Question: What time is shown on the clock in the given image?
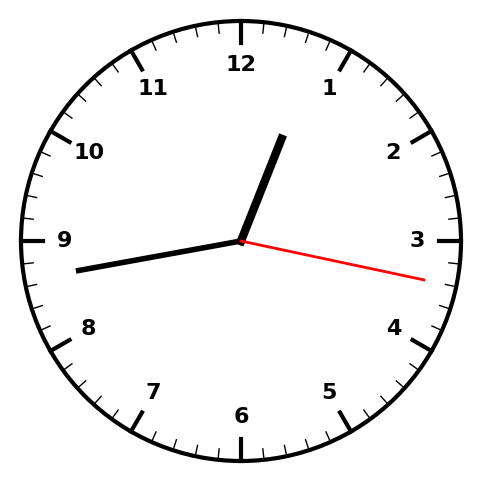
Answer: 12:43:17